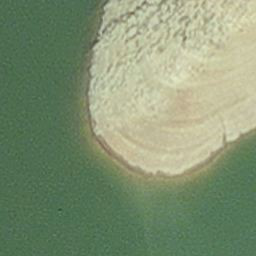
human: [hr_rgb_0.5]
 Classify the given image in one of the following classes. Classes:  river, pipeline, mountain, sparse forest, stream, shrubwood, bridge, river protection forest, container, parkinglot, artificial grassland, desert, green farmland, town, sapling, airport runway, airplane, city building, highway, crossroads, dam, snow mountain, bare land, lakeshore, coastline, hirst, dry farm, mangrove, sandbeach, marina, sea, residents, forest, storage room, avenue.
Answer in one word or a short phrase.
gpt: hirst